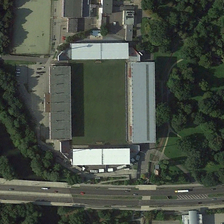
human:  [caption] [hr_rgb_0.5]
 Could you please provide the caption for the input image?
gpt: a stadium between two pieces of green trees is near a road with some cars running .

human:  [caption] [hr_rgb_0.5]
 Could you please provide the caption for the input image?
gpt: a stadium between two pieces of green trees is near a road with some cars running .

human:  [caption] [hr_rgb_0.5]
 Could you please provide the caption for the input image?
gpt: a stadium between two pieces of green trees is near a road with some cars running .

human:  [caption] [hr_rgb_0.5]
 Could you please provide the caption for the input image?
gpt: a stadium between two pieces of green trees is near a road with some cars running .

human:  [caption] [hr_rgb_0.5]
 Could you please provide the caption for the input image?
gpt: a stadium between two pieces of green trees is near a road with some cars running .